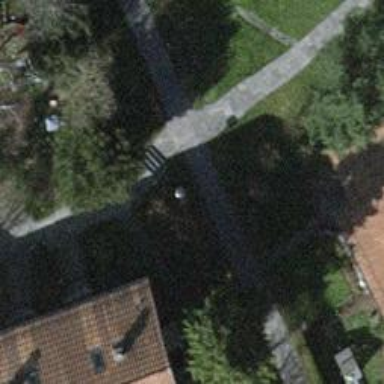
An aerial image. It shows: Set of steps on the road.